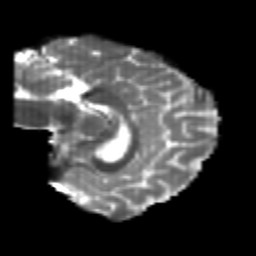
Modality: T2w
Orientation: sagittal
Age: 25
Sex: female
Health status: healthy
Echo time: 0.074 s